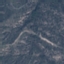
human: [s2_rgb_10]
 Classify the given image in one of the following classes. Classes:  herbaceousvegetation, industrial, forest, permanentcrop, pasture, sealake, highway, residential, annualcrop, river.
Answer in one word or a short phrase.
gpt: HerbaceousVegetation